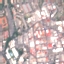
Label: Industrial